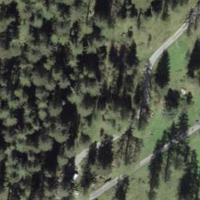
EUNIS habitat code: 44
Species observed at this site:
Sambucus racemosa